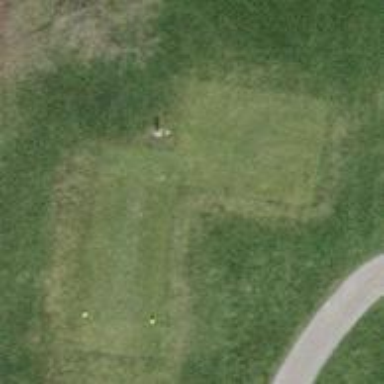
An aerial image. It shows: Golf tee on grassy land.